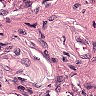
Metastatic tissue present: no